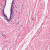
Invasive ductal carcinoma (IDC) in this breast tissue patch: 0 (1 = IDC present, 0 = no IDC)